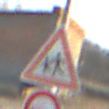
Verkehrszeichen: KinderRechts
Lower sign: Ueberholverbot
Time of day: MorningAfternoon
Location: Outdoor (Suburban)
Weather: PartlyCloudy
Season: NotSpecified
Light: Natural